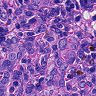
Metastatic tissue present: yes